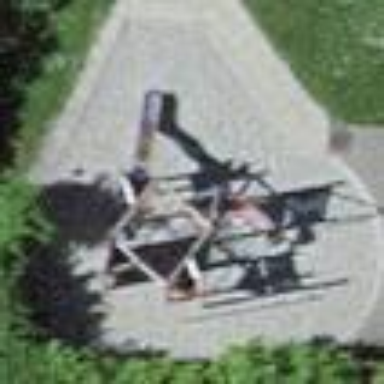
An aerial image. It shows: Playground area for leisure activities on the land.